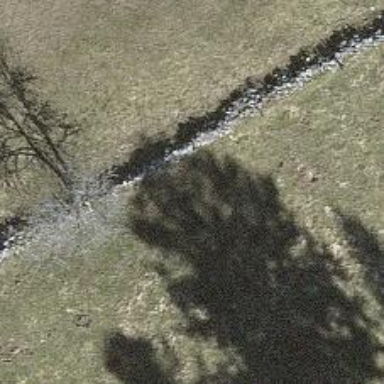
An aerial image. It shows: Dry stone wall barrier.